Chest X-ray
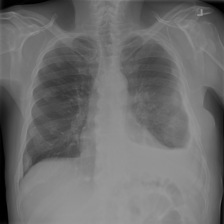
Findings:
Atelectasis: negative
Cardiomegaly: negative
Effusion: positive
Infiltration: negative
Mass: negative
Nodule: negative
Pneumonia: negative
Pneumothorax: negative
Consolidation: negative
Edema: negative
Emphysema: negative
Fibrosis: negative
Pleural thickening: negative
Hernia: negative